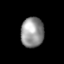
Tissue: lung
Cell type: Epithelial cells
Senescence score: 0.2266
Nuclear area (px): 676
Mean DAPI intensity: 146.596